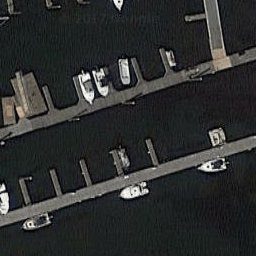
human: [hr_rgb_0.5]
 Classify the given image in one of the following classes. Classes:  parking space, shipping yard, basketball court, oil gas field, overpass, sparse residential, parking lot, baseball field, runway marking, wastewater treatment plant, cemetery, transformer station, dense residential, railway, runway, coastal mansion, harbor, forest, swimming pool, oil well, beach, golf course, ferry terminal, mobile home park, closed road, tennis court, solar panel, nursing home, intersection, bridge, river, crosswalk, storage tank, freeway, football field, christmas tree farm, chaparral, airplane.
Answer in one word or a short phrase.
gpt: harbor